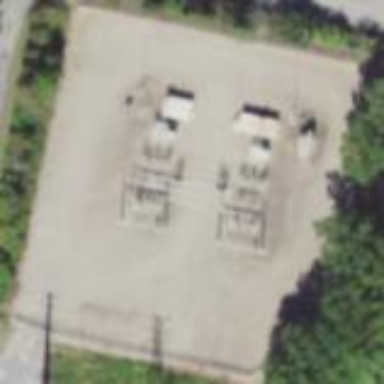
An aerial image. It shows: Outdoor distribution level power substation.